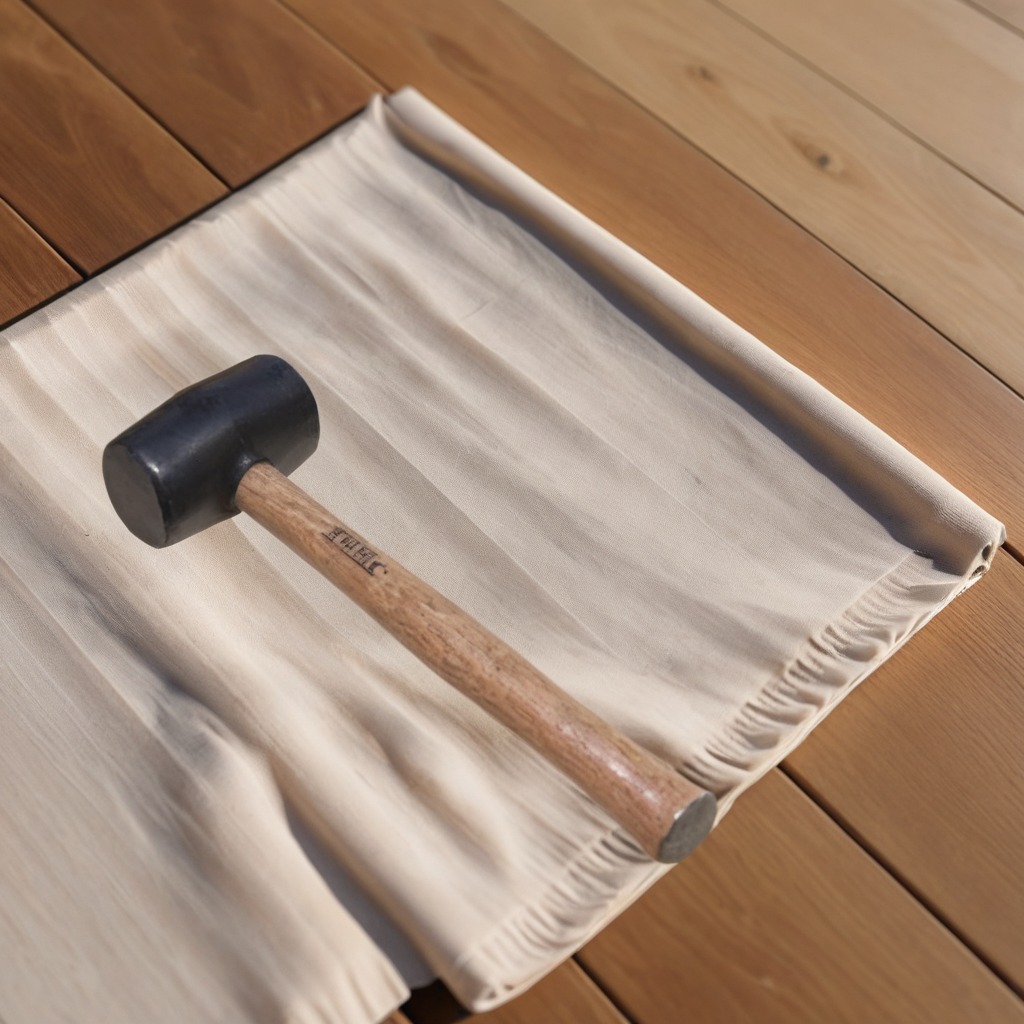
A hammer lying on a wooden table in an outdoor workshop during daytime bright natural light soft shadows worn but beneath the cloth.